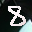
Label: 8